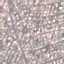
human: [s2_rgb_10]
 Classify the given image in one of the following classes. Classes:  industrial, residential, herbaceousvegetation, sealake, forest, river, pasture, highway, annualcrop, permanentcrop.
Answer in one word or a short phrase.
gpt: Residential